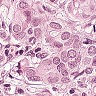
Metastatic tissue present: yes